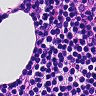
Metastatic tissue present: no